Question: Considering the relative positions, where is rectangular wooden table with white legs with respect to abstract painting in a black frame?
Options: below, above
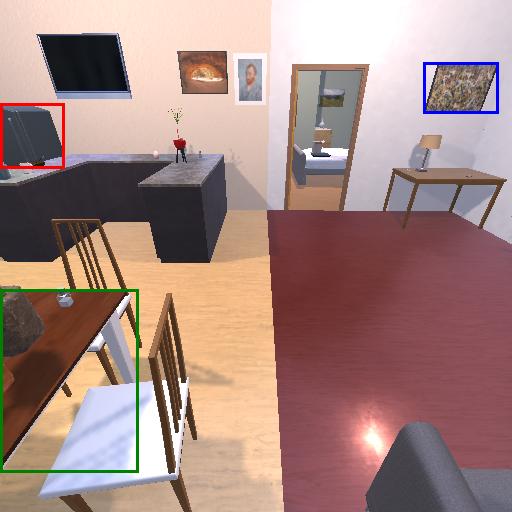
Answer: below